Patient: sex F, age 54
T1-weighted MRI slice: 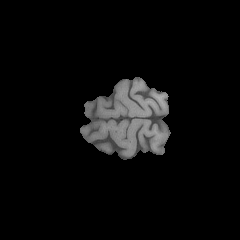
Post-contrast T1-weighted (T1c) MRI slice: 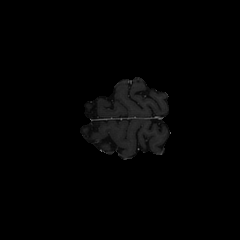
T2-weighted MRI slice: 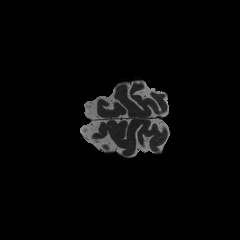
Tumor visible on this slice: no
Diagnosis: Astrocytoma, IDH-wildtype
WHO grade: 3